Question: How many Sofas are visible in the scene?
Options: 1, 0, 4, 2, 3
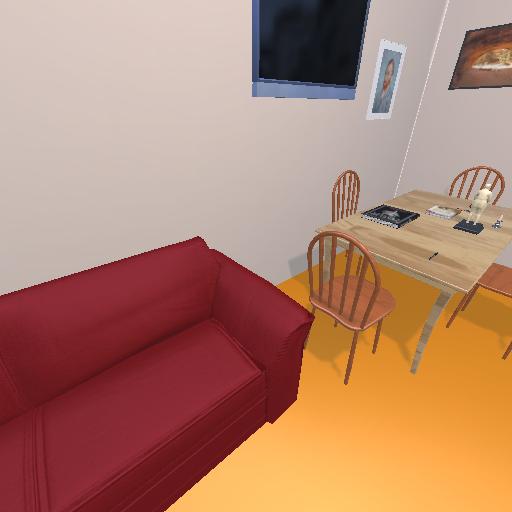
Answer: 1